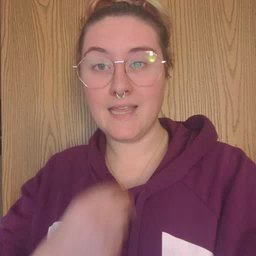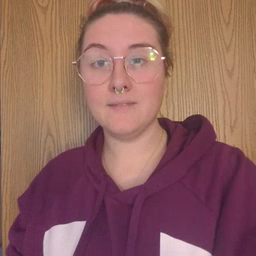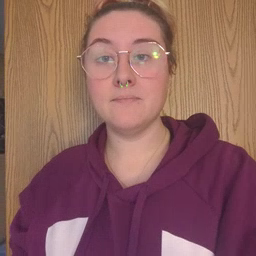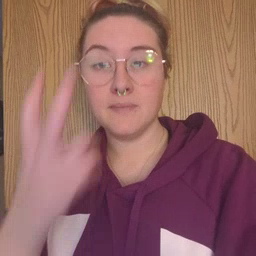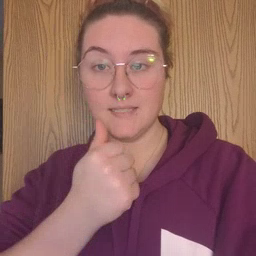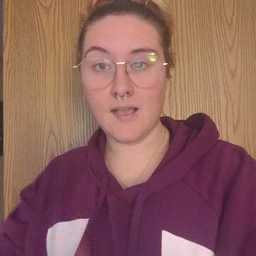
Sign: pizza